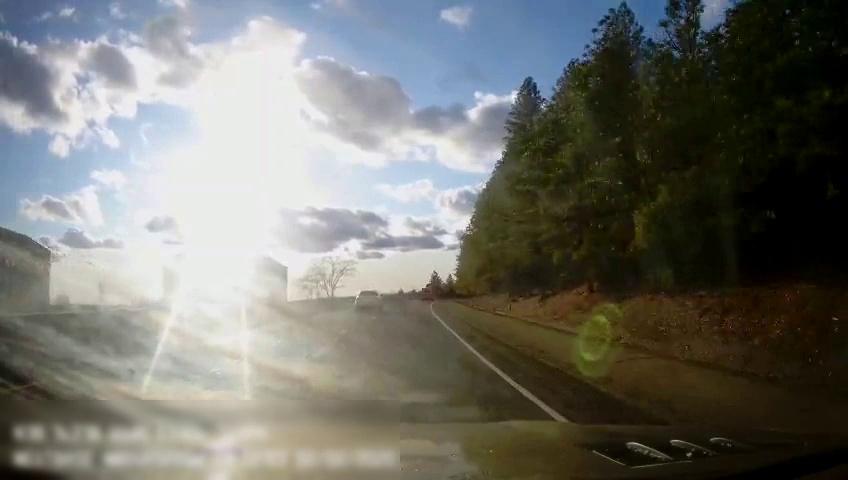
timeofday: Day
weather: Sunny
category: Drivable Space
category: Vehicles | Van
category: Vehicles | Car
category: Lanes | Alternate Lane
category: Lanes | Current Lane
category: Lanes | Alternate Lane